Question: Here's my problem: I need to make a DataGrid with dynamic comboboxes using the WPF. If the value of a combobox is already used in the previous rows, the next ones, that will be added by the user, shouldn't contain the item already used.
In this image, the ITEM A shouldn't apear on the combobox of the second line.

I don't have ideia how to accomplish this, can anyone show me a light?
OBS: The DataGrid ItemsSource is binded to an ObservableCollection, and the DataGridComboBoxColumn ItemsSource is a List.
Thanks !!!
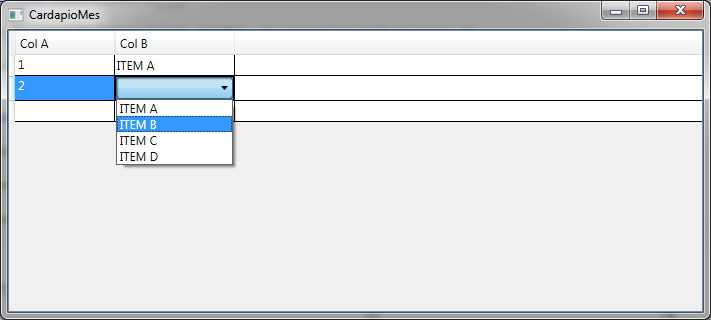
Answer: The ItemsSource of the combo doesn't have to be bound to an ObservableCollection, but it can help depending on exactly how you solve this.
When that cell goes in to edit mode the property the ItemsSource is bound to gets hit - so you can return a new list of items each time the getter is hit. Here is a very basic example to give you an idea:
'''
public List<string> MyItemsSource
{
get
{
var myNewList = MyMasterList.ToList(); //create a (reference) copy of the master list (the items are not copied though, they remain the same in both lists)
if (PropertyA != null)
myNewList.Remove(PropertyA);
return myNewList;
}
}
'''
So what you are creating and returning is a filtered version of your master list of all possible items. LINQ will be of great help to you here.
Alternatively you could keep just one static copy of the master list as an ObservableCollection, and simply remove items from that static copy as they get selected (and add them back in as they get unselected). Which option you choose will depend on how many times the list can be modified due to items being selected and how complicated it is to generate the list. I've used the dynamically generated list many times in the past, it's an option that works well in most cases.